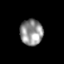
Tissue: skin
Cell type: Epithelial cells
Senescence score: 0.2736
Nuclear area (px): 582
Mean DAPI intensity: 145.031